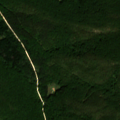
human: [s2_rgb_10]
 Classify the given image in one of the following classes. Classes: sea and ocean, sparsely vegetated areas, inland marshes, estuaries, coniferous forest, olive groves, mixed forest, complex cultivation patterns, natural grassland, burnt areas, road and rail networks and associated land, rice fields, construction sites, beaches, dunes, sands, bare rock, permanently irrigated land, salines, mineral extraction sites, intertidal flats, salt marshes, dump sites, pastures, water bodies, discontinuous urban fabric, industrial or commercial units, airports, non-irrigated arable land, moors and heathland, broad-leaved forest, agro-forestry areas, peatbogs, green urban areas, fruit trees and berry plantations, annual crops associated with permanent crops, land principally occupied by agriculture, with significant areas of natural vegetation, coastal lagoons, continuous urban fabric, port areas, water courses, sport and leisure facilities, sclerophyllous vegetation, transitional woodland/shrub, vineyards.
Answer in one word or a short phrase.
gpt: broad-leaved forest, mixed forest